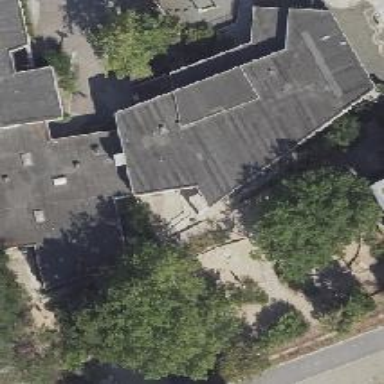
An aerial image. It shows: Kindergarten building that is part of school.